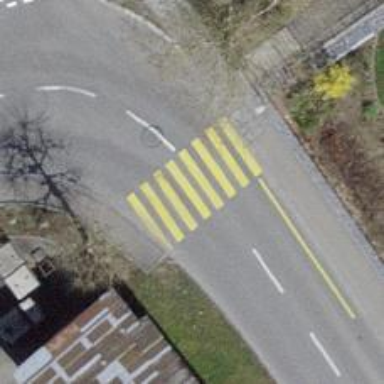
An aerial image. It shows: Uncontrolled zebra crossing.